Question: Pyplot lets you create stacked histograms of multiple datasets (like <URL>.
However, if I have more than 7 datasets in the histogram, it repeats the color.

Is there a way to differentiate beyond 7 different colors?
I tried using the optional hatch argument (<URL>, but it only takes one hatch style for all bars, not one hatch style for each bar.
'''
# This applies one hatch-style to all bars
plt.hist(data, label=label, normed=True, stacked=True, hatch='/')
# This doesn't apply different hatch styles to different bars.
# It throws an error
plt.hist(data, label=label, normed=True, stacked=True, hatch=
['/', '\', '|', '-', '+', 'x', 'o', 'O', '.', '*', 'oo', 'xx'])
'''
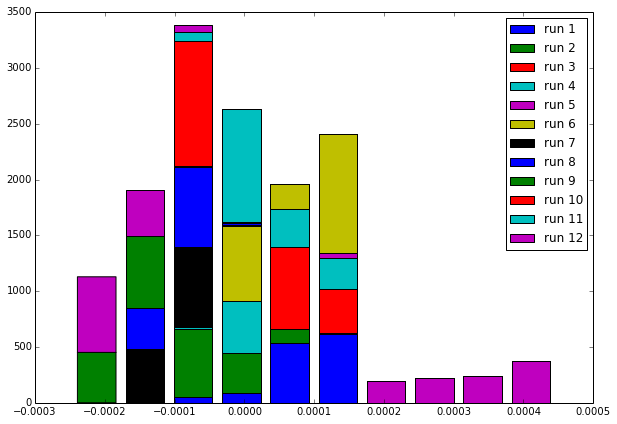
Answer: Matplotlib uses a color cycle with predefined colors. You could modify this color cycle to your liking, but it is cleaner if you directly specify the colors in the call to 'hist'. It is tedious to specify the colors manually, so you could use one of matplotlibs colormaps to generate them. In the example below, I also used a colormap from <URL> as those are quite nice too.
'''
import matplotlib.pyplot as plt
import numpy as np
import brewer2mpl
colors_brewer = brewer2mpl.get_map('Paired', 'Qualitative', 12).mpl_colors
colors_jet = plt.cm.jet(np.linspace(0,1,12))
# random data
data = np.random.rand(100,12)
# plot it
fig, ax = plt.subplots(1,2)
ax[0].hist(data, bins=10, stacked=True, color=colors_brewer)
ax[1].hist(data, bins=10, stacked=True, color=colors_jet)
plt.show()
'''
Result: